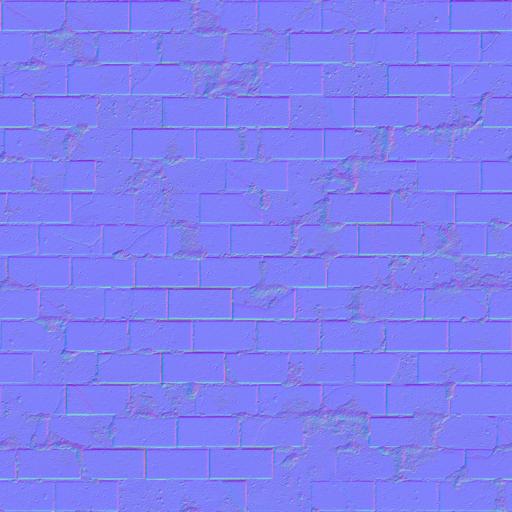
old pavement paving stones road